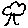
Label: tree